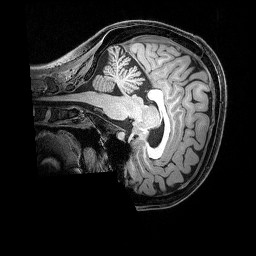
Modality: T1w
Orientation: sagittal
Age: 29
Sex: female
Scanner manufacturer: siemens
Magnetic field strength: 3 T
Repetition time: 2.5 s
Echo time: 0.00369 s